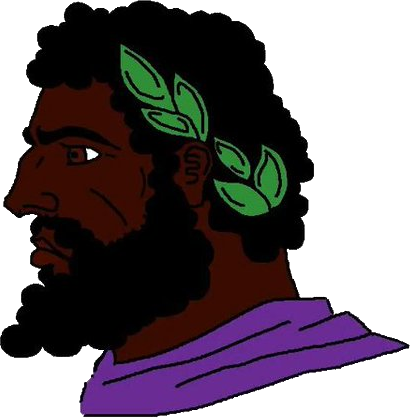
Label: 4_Yes_Chad